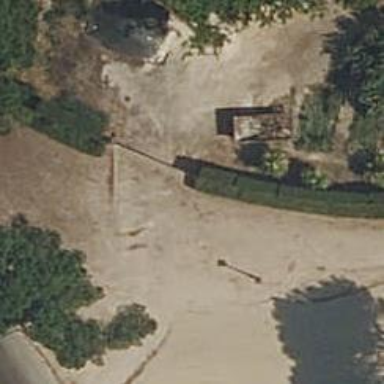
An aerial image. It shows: Gate.